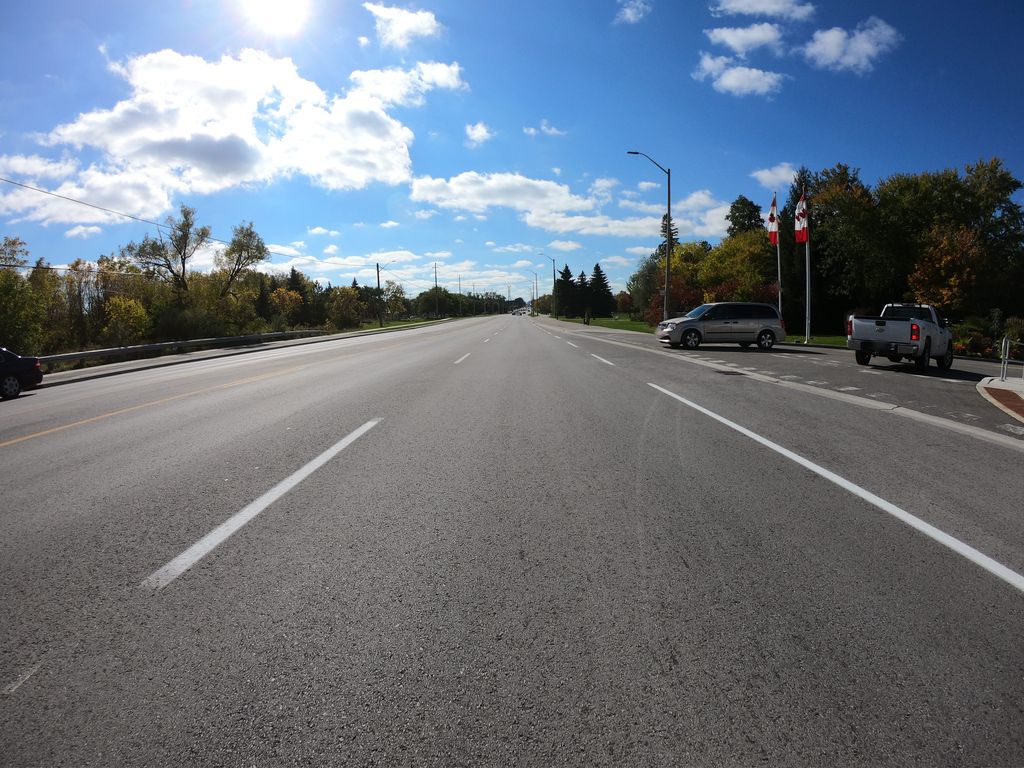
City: toronto